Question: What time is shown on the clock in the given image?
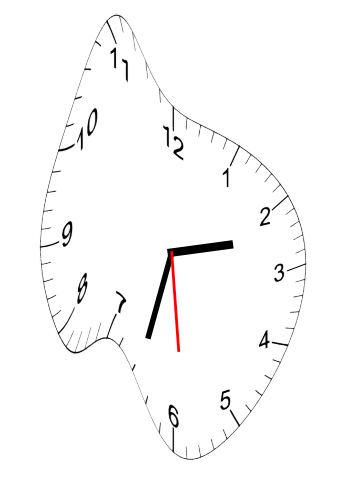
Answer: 02:32:29